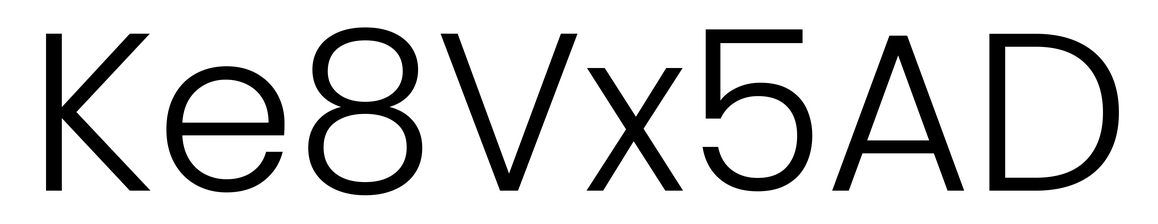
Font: Poppins-Light